Field crop: tomato
Growth stage: 1
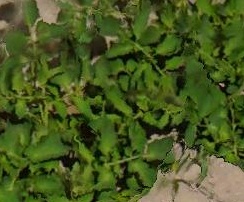
Species: tomato